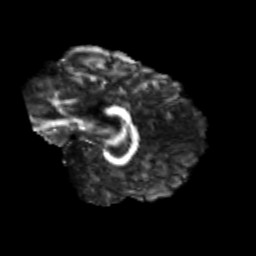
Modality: FA
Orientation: sagittal
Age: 24
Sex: male
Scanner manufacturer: siemens
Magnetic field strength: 3 T
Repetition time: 3.5 s
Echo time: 0.113 s